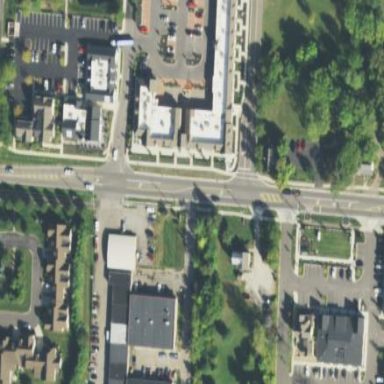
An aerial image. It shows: Commercial building.